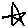
Label: star